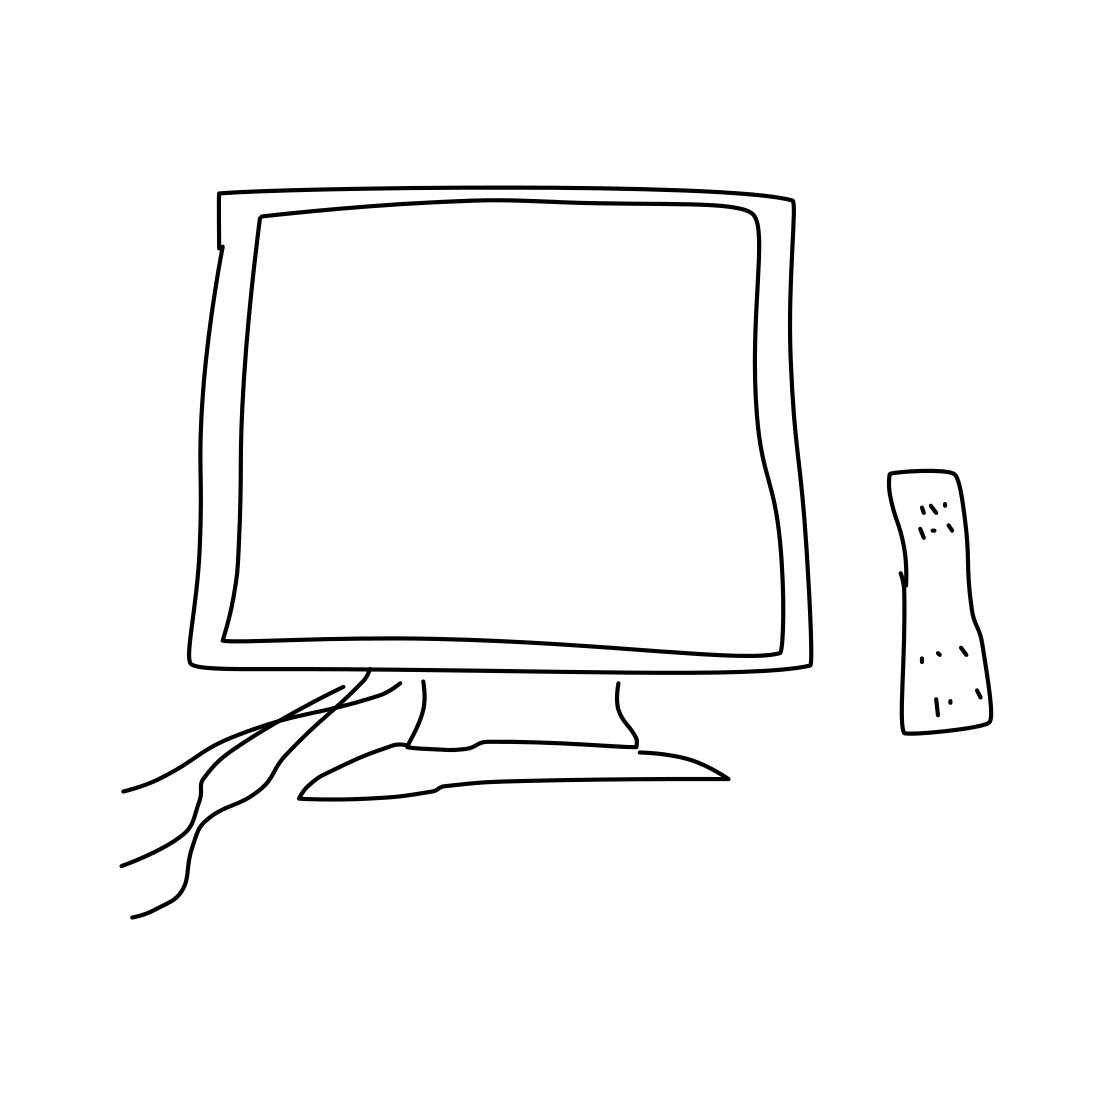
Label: tv